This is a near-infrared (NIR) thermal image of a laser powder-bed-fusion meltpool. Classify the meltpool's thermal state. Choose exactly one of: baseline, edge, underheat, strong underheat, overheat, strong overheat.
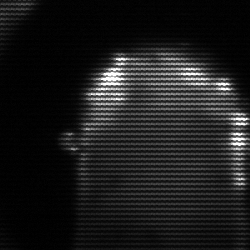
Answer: baseline